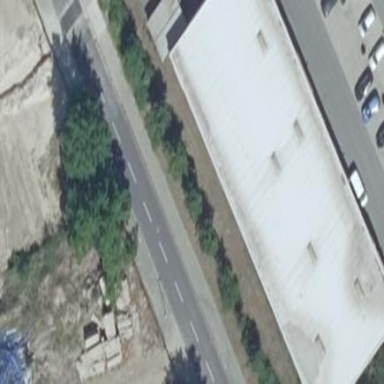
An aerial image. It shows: Industrial building that is car repair shop.